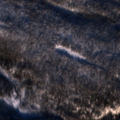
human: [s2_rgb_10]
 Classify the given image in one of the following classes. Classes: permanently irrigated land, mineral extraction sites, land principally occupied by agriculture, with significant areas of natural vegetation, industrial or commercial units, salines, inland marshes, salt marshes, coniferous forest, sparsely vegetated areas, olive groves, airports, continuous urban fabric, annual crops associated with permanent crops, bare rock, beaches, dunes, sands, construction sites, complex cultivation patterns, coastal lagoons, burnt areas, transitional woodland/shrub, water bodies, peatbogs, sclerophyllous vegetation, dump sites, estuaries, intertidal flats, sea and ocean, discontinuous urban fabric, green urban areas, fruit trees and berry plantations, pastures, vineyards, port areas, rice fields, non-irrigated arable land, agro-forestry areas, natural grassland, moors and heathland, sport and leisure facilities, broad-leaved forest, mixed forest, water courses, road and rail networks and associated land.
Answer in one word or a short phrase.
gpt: coniferous forest